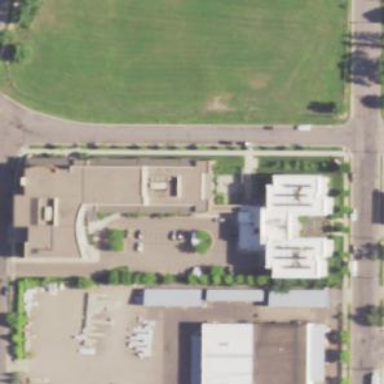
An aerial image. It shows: Nursing home building.